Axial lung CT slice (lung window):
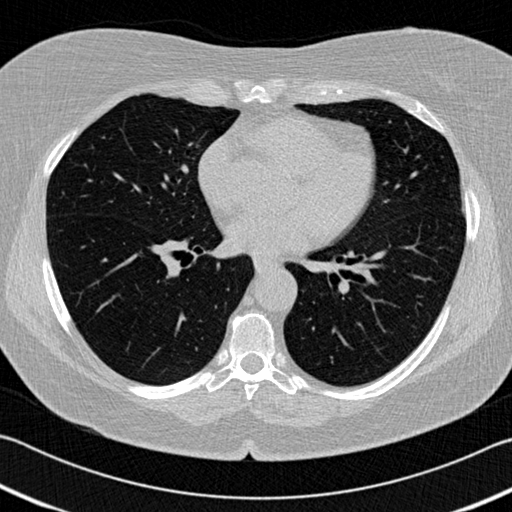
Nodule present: no